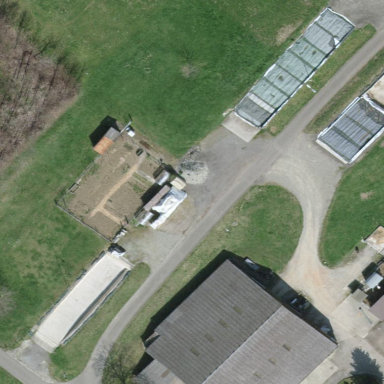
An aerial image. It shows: Farmyard area.